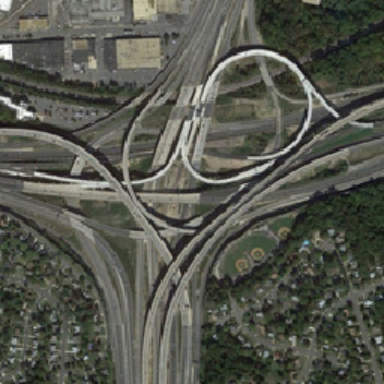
There are many trees at the bottom of the viaduct .